Question: So I'm applying a canvas stroke to my pdf, but the stroke is applying to the cell text. But only the first cell.

Here is the method to draw the page border:
'''
protected void DrawPageBorder(PdfWriter writer, Document document, PdfContentByte canvas)
{
var pageBorderRect = new Rectangle(document.PageSize);
var content = writer.DirectContent;
pageBorderRect.Left += document.LeftMargin - BorderDifference;
pageBorderRect.Right -= document.RightMargin - BorderDifference;
pageBorderRect.Top -= document.TopMargin - BorderDifference;
pageBorderRect.Bottom += document.BottomMargin - BorderDifference;
content.SetLineDash(3f, 3f);
content.SetRGBColorStroke(236, 236, 236);
//canvas.SetLineWidth(FillOpacity);
//canvas.SetRGBColorStroke(0, 0, 0);
//canvas.SetRGBColorStroke(236, 236, 236);
//canvas.SetLineDash(3f, 3f);
content.Rectangle(pageBorderRect.Left, pageBorderRect.Bottom, pageBorderRect.Width, pageBorderRect.Height);
content.Stroke();
}
'''
this is the code which adds the pdf table with the border:
'''
var docTable = new PdfPTable(1);
docTable.WidthPercentage = 100f;
PdfContentByte canvas = new PdfContentByte(pdfWriter);
DrawPageBorder(pdfWriter, doc, canvas);
'''
This is the code to add the first table cell:
'''
titleFont.Size = 24.0f;
var text1 = new PdfPCell(new Phrase("To:", titleFont))
{
HorizontalAlignment = Element.ALIGN_LEFT,
Border = Rectangle.NO_BORDER,
PaddingTop = 20f,
PaddingLeft = 9f,
PaddingRight = 9f
};
docTable.AddCell(text1);
'''
Anyone know where I'm going wrong here?
Thanks
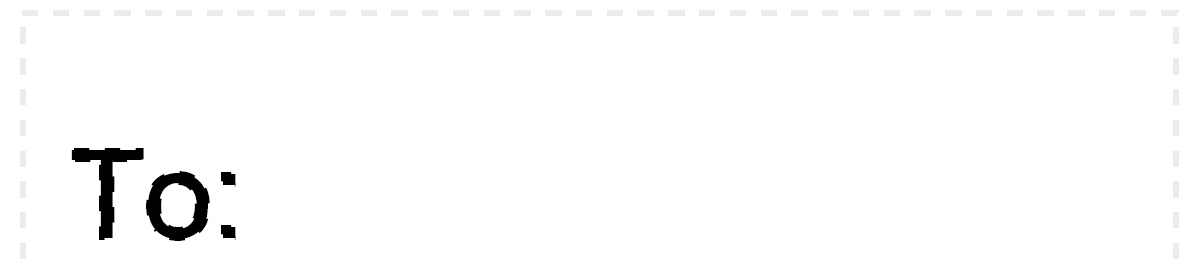
Answer: Whenever you mix high level api content creating (like you do with the table) and low level api drawing (like you do in 'DrawPageBorder'), make sure your low level code does not leave behind any change to graphics state parameters.
Your code leaves changes to the LineDash and the stroking color.
You can do so by wrapping your code drawing on 'content' in a safe-graphics-state / restore-graphics-state envelop.
In your case:
'''
content.SaveState();
content.SetLineDash(3f, 3f);
content.SetRGBColorStroke(236, 236, 236);
//canvas.SetLineWidth(FillOpacity);
//canvas.SetRGBColorStroke(0, 0, 0);
//canvas.SetRGBColorStroke(236, 236, 236);
//canvas.SetLineDash(3f, 3f);
content.Rectangle(pageBorderRect.Left, pageBorderRect.Bottom, pageBorderRect.Width, pageBorderRect.Height);
content.Stroke();
content.RestoreState();
'''